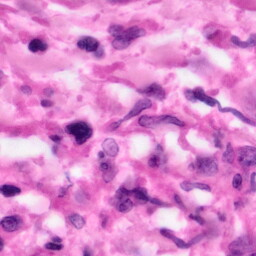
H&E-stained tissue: Pancreatic